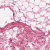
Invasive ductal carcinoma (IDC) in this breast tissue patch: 0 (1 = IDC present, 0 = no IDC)